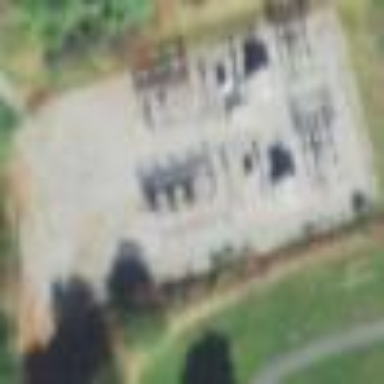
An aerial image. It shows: Power substation.